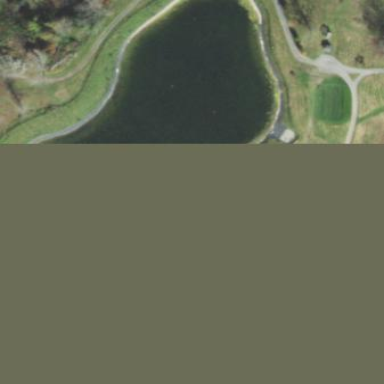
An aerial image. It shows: Water hazard on golf course.